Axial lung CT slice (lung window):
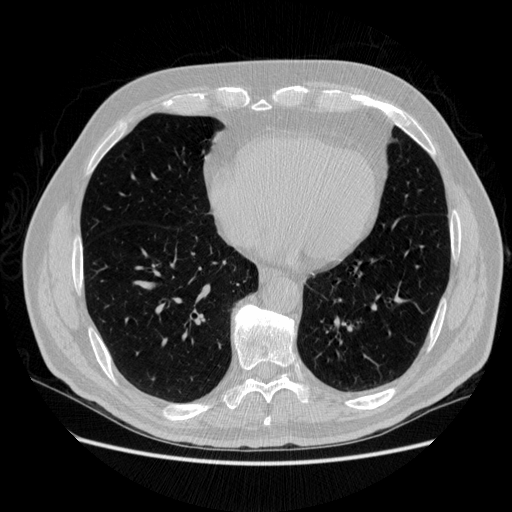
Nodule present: no